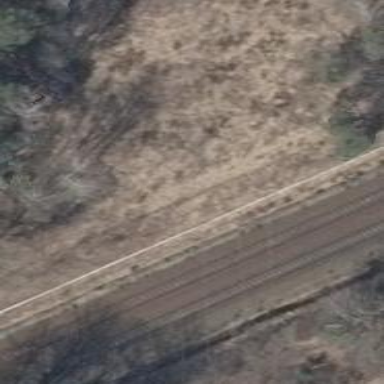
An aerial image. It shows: Railway with electrified contact lines.